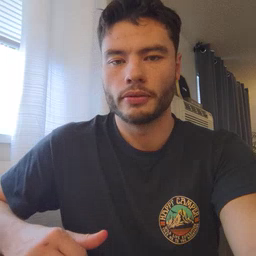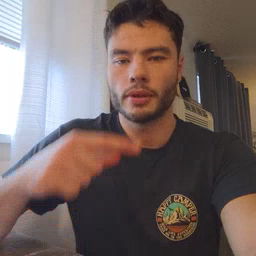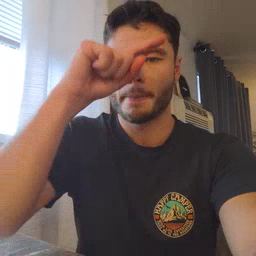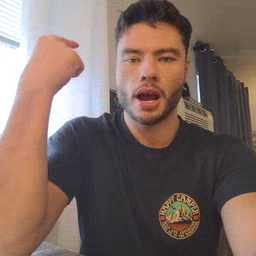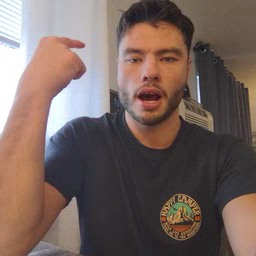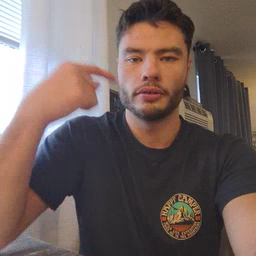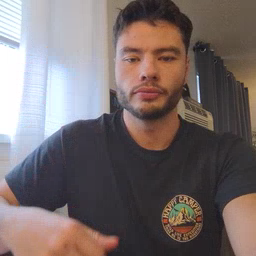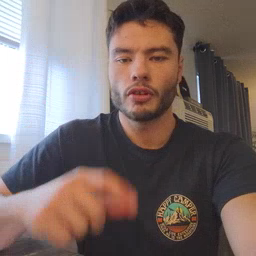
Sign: black